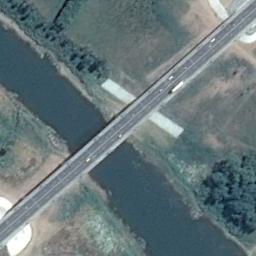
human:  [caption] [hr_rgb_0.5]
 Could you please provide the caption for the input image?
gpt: On one side of the river, There are farmland  And on the other side, There are settlements .

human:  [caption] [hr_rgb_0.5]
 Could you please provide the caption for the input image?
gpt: A bridge built on a dark green river and the flood bed of the river while some green plants on the flood bed .

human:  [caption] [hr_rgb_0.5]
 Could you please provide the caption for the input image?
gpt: There is a bridge over the green river with many plants beside .

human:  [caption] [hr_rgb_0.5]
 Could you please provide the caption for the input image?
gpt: A bridge connects the green areas on both sides of the green river  There are many cars on the bridge .

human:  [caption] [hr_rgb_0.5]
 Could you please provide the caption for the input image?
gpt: There are many cars on the bridge .